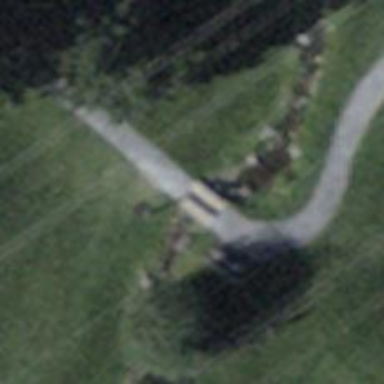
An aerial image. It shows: Designated golf cart path with fine gravel surface. It is service road for golf carts.